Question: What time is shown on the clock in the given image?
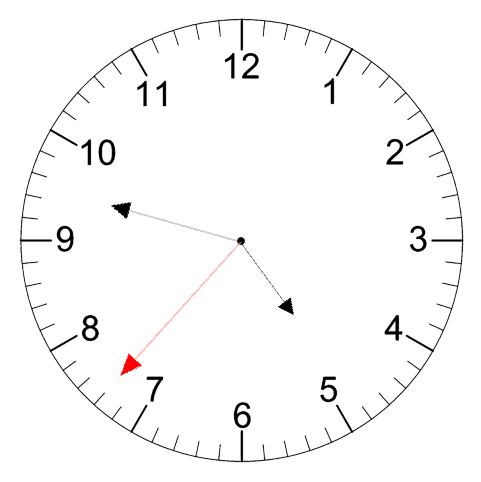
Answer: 04:47:37